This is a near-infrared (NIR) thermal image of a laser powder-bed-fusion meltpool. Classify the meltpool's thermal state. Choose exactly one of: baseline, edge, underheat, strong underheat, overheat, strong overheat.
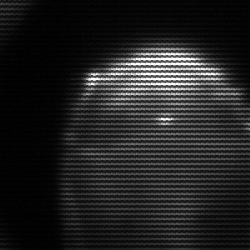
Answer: edge